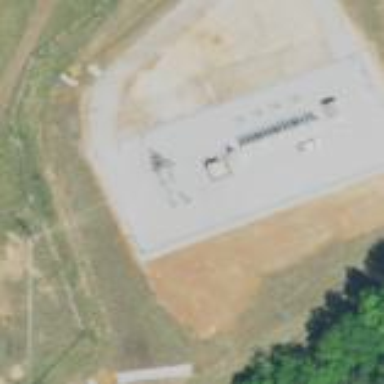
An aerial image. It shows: Distribution substation surrounded by fence.